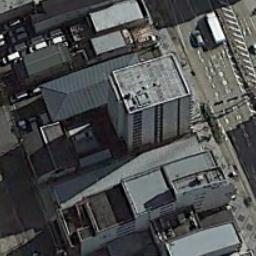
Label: commercial_area